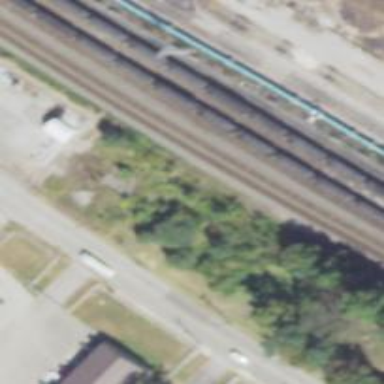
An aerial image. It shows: Abandoned railway.